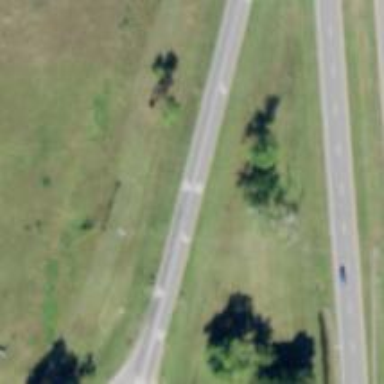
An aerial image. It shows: Asphalt trunk link road.